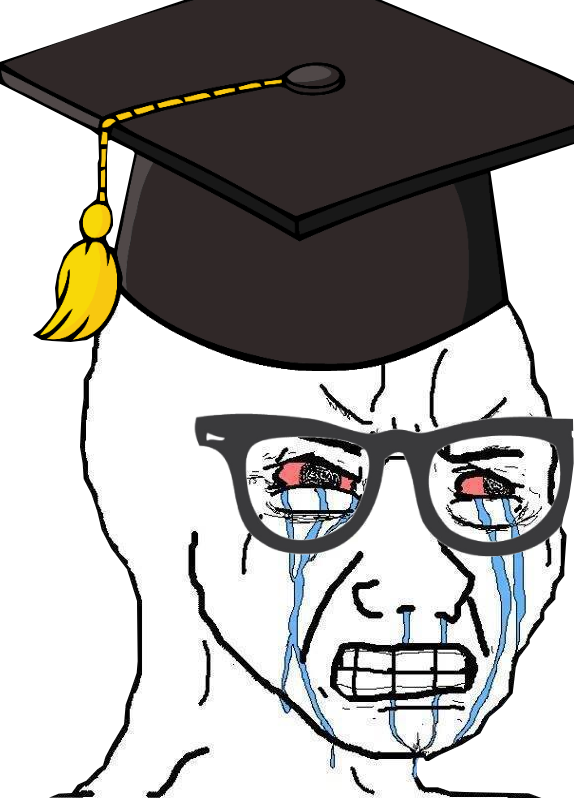
Label: 5_Crying_Wojak